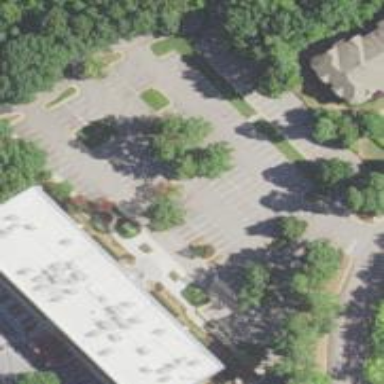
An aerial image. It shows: Parking area with asphalt surface.